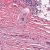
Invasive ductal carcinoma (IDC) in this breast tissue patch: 1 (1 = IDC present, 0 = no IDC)